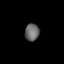
Tissue: lung
Cell type: Epithelial cells
Senescence score: 0.216
Nuclear area (px): 237
Mean DAPI intensity: 105.165